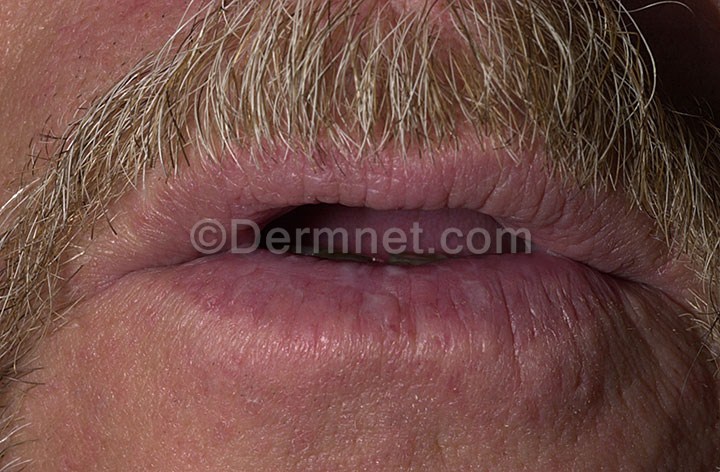
Disease: Light Diseases and Disorders of Pigmentation